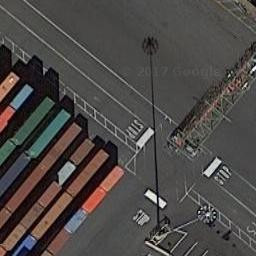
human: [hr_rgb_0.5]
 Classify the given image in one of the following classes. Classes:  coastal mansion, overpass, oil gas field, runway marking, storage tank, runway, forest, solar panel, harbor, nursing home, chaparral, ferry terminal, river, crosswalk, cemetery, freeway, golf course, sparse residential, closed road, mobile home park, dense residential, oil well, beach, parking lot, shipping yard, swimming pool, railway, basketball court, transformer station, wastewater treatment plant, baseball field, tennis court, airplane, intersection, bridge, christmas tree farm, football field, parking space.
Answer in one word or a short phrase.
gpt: shipping yard